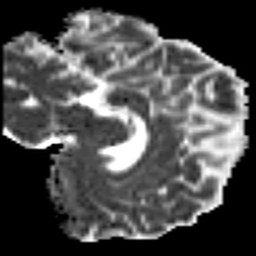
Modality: MD
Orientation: sagittal
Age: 50
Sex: male
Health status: ill
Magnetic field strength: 3 T
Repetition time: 9 s
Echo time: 0.093 s